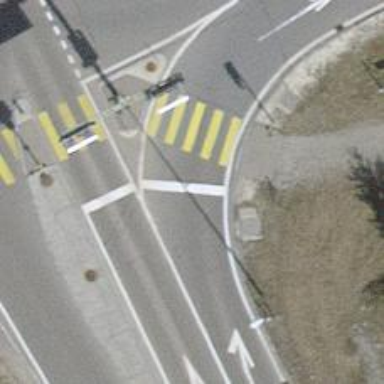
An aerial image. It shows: Road with traffic signals.